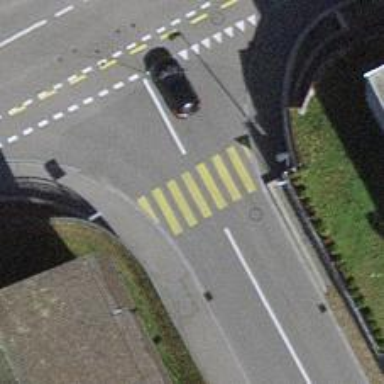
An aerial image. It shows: Uncontrolled zebra crossing on the road.